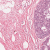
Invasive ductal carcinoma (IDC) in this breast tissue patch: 0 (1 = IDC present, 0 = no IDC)